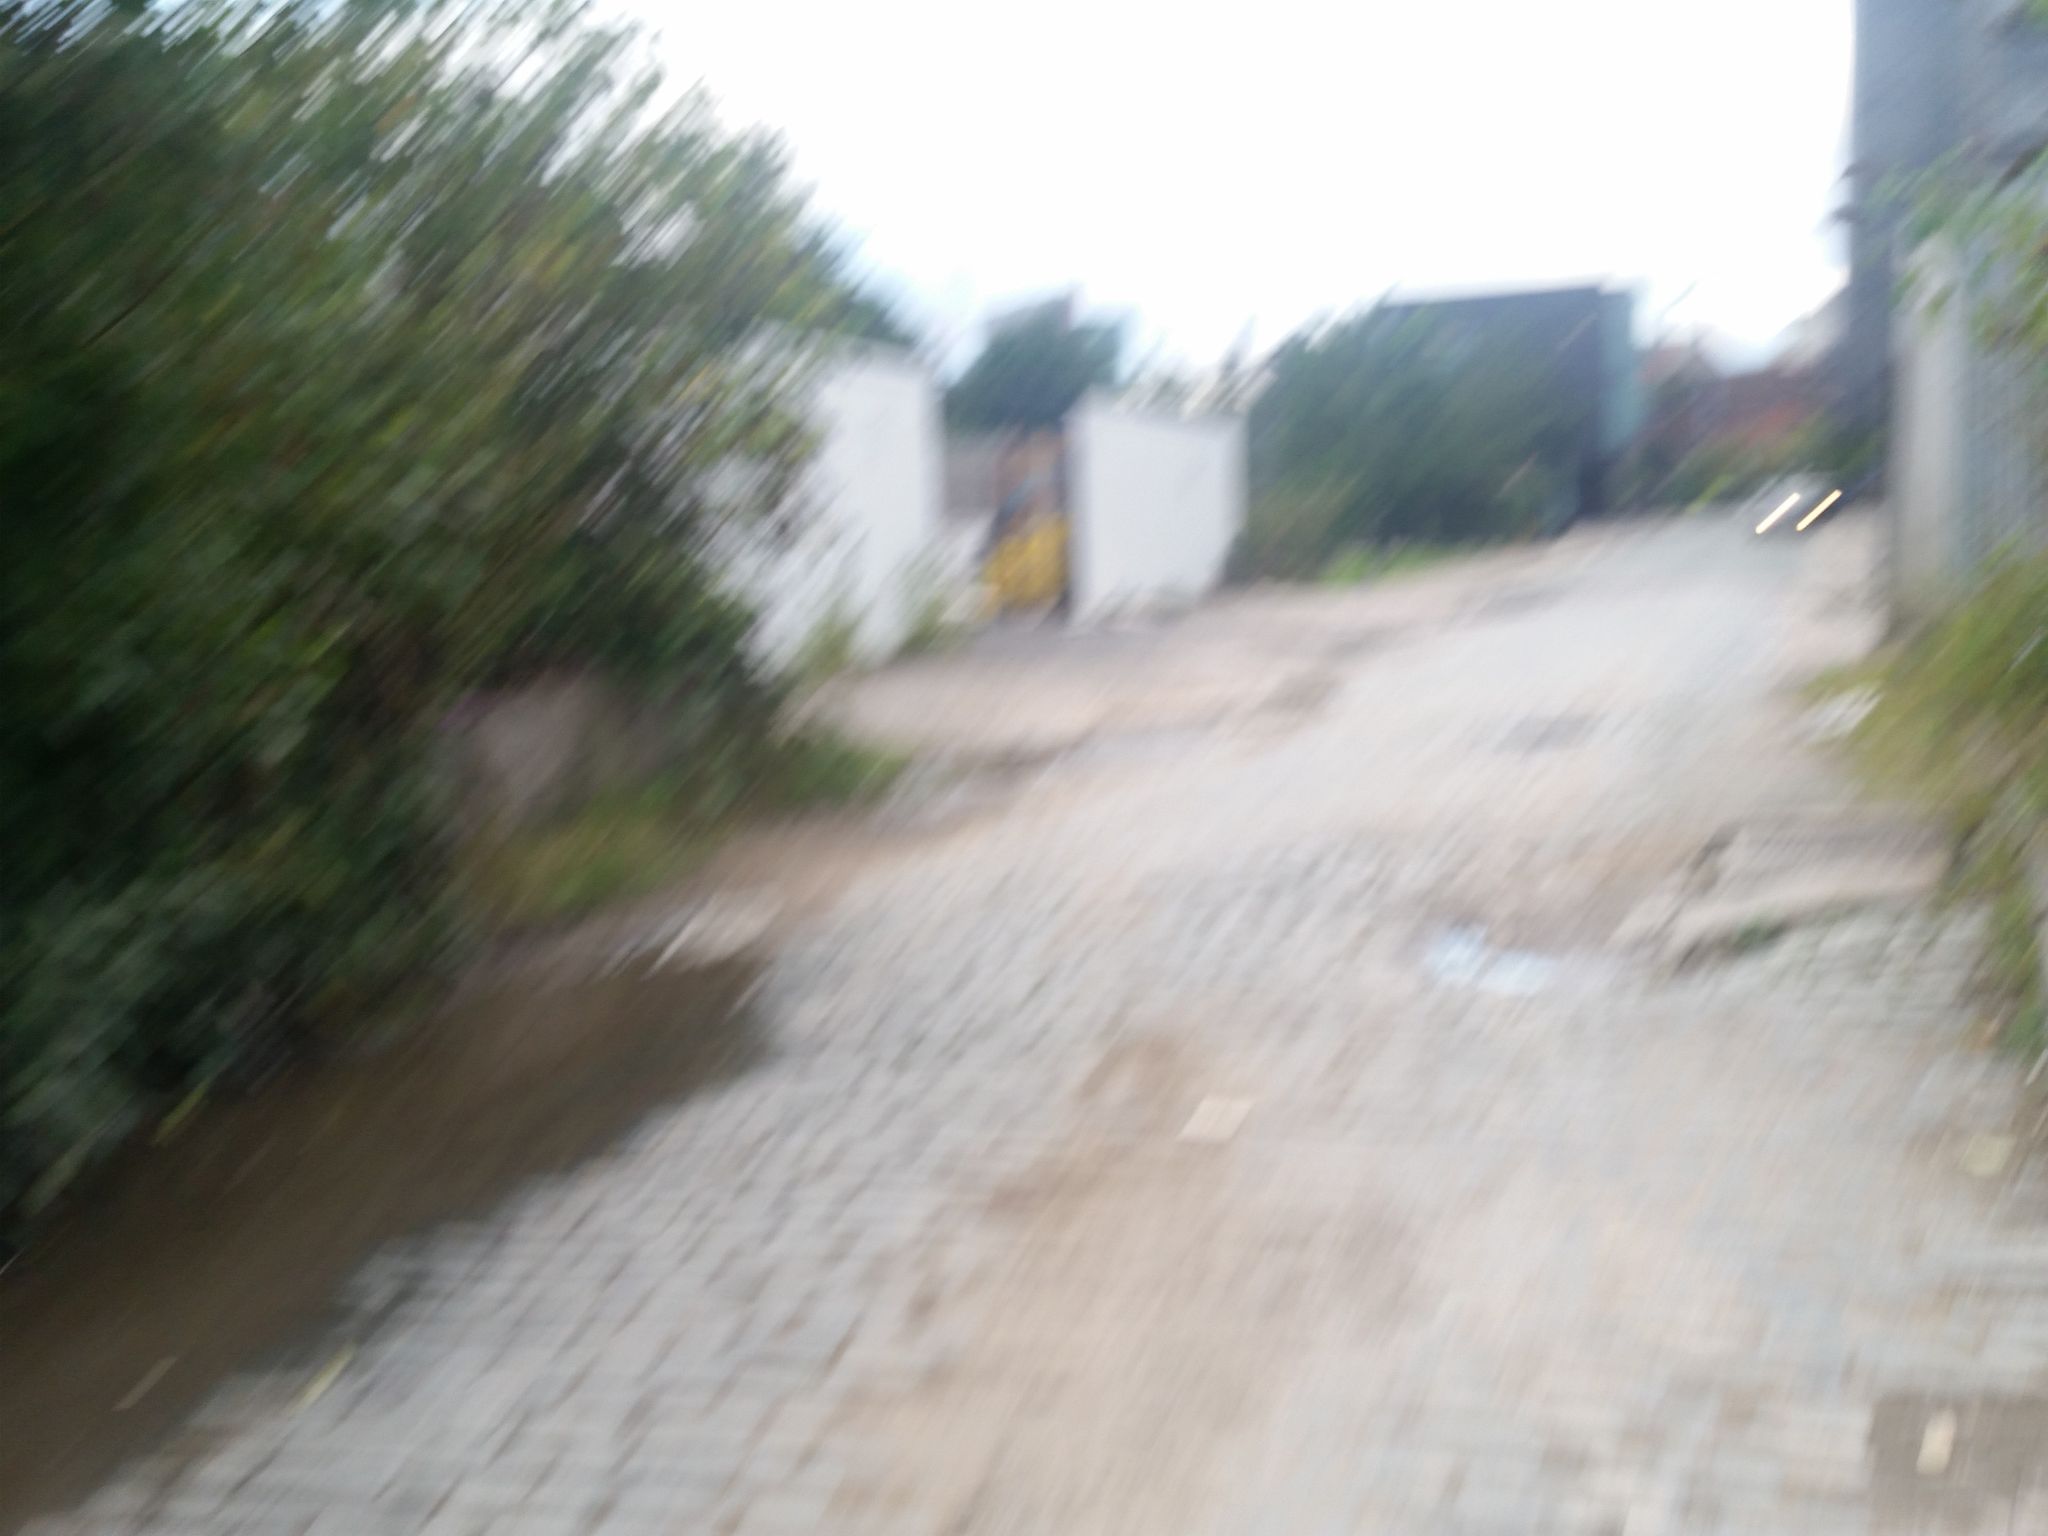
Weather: rainy
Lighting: day
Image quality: slightly poor
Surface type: walking surface
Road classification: path, cycleway
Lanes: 2
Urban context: urban centre
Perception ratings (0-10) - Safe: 1.27, Lively: 4.9, Beautiful: 5.17, Boring: 6.81, Depressing: 1.11, Wealthy: 0.26